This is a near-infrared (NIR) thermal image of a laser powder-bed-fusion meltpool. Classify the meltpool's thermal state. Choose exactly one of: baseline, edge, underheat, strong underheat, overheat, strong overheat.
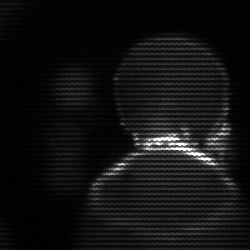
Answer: edge